Question: I'm trying to create a table whose first column is fixed width, whose second column contracts as small as it can to fit its text, and whose remaining columns split all remaining space equally, regardless of their contents.
Here's a fiddle to demonstrate, my attempt so far: <URL>
Two things to notice about the output:

1. I want the columns of the stacked tables to align, as if they were part of a single table
2. Notice the problem is that I can't get columns 3 and 4 to split up the remaining space. I've tried setting the width for the .equal class to both small and large values, but neither way accomplished the goal.
### Fiddle HTML
'''
<table>
<tr>
<td class="fixed">fixed</td>
<td class="small">small_as_possible</td>
<td class="equal">split remaining</td>
<td class="equal">equally</td>
</tr>
</table>
<!-- another instance to make sure the columns align -->
<table>
<tr>
<td class="fixed">fixed</td>
<td class="small">small_as_possible</td>
<td class="equal">equally</td>
<td class="equal">split remaining</td>
</tr>
</table>
'''
### CSS
'''
table { width: 95%; margin: 0 auto}
td {border: 1px solid}
.fixed {width: 200px}
.small {width: 1px}
.equal { /* what to put here? */ }
'''
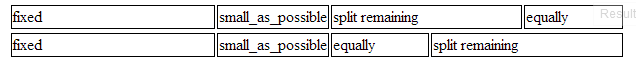
Answer: This will do the work for you:
CSS:
'''
table { width: 95%; margin: 0 auto; table-layout:fixed;}
td {border: 1px solid}
.fixed {width: 200px;}
.small {width: 120px;}
.equal {width: 50%;}
'''
<URL>
- So What happens?
Please note the 'table-layout:fixed;'. With that and the 'width' set on 'table' (percentage of the containing element like in your case or a fixed amount), what happens is that first the fixed width columns are deducted from the table's width, and then the rest of the remaining width of the table is split among the remaining columns which have a percentage width or no width set at all (same as auto).- Also if the remaining columns (other than the ones with fixed width) have a percent width, but the total of the percentages doesn't add up to 100%, the remaining percents are automatically distributed among fixed width columns, so make sure the percentages add up to 100%.